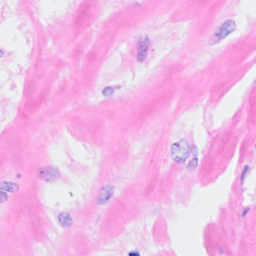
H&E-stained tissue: Breast